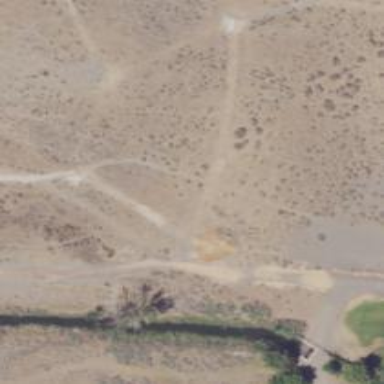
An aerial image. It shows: Disc golf hole.